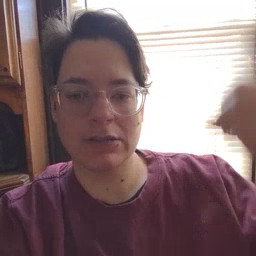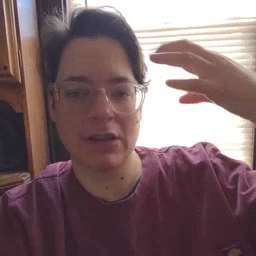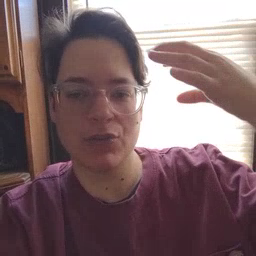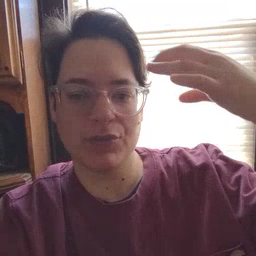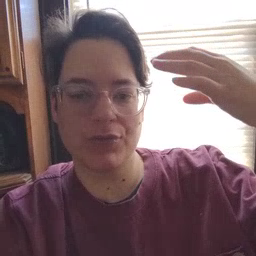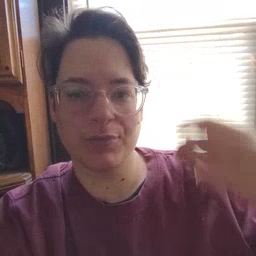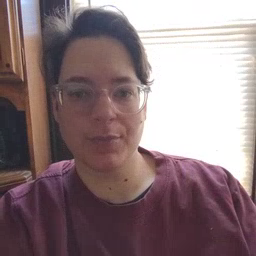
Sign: shower